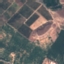
Land use / land cover class: PermanentCrop